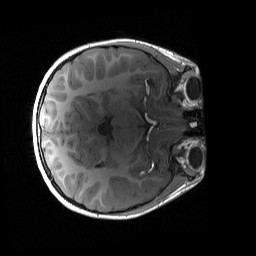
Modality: T1w
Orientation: axial
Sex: female
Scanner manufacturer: siemens
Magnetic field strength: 3 T
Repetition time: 1.9 s
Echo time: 0.00243 s